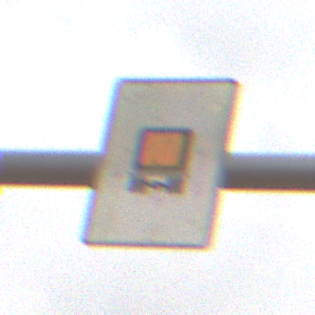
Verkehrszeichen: KennzeichnungspflichtigeFahrzeugeGefaehrlicheGueterOhnePfeilsymbol
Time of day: MorningAfternoon
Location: Outdoor (Nature)
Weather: Overcast
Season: NotSpecified
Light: Natural